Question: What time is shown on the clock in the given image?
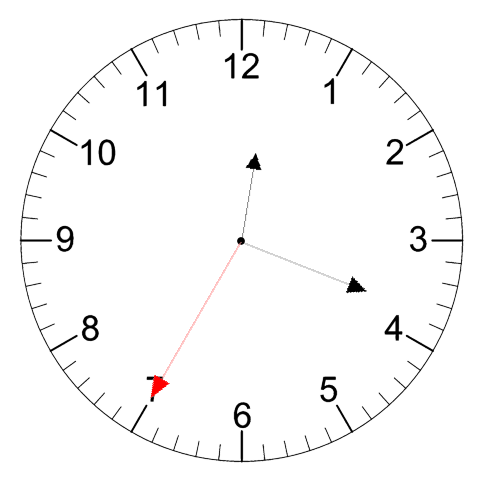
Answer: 12:18:35